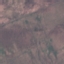
Label: HerbaceousVegetation